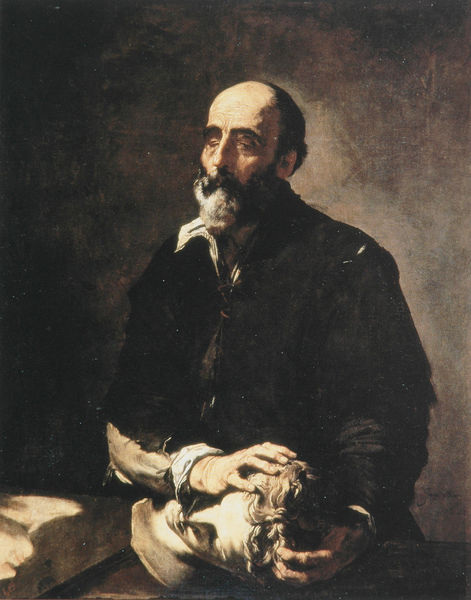
Titel: Der Tastsinn (Der Blinde von Gambassi)
Künstler: Jusepe de Ribera
Standort: Madrid
Institution: Museo del Prado
Schlagwörter: dunkel, gemälde, hand, kopf, mann, schatten, weiß, ocker, sitzen, braun, finger, frau, grau, haar, hell, hintergrund, holz, köpfe, licht, marmor, mund, nase, ohr, profil, schwarz, stirn, tisch, hund, beige, hochformat, alt, bart, hemd, jacke, wand, arm, arme, augen, blass, bärtig, gesicht, haupt, kleidung, kragen, schädel, sockel, stein, tod, tot, trauer, vollbart, zerrissen, bild, bildnis, herr, hände, portrait, porträt, öl, figur, haare, mantel, stehend, fassen, person, locken, ohren, tal, traurig, skulptur, statue, spanien, italien, alter mann, leer, artiste, barbe, brauen, brun, büste, calvitie, chauve, glatze, gris, homme, manteau, marron, yeux, goya, maler, plastik, junge, nachdenklich, nachdenken, geschlossen, lider, konzentration, doppelportrait, alter, antike, blind, blinder, fetzen, lumpen, bub, blanc, künstler, noir, tete, greifen, manschette, fühlen, tasten, tischplatte, halbglatze, geschlossene augen, streichelnd, kaputt, jüngling, erleuchtet, halbprofil, bildnid, chien, antik, muskel, wams, müde, blanche, sombre, bettler, clair obscur, ombre, el greco, cheveux, peinture, kellerlicht, main, sohn, rodin, zweifarbig, titien, apollon, fahl, treue, antique, lumiere, pierre, vieillard, bildhauer, bursche, michelangelo, espagnol, classique, beschädigt, sculpture, vieux, romantique, réalisme, buste, triste, visage, courbet, mops, table, grec, veste, clair, energie, greco, noire, laookon, marbre, ribera, velasquez, murillo, abtasten, art, aveugle, begreifen, ertasten, nachempfinden, schiebedach, schweißband, sculpteur, tastsinn, toucher, vanité, vieillesse, häbde, mains, rembrandt, tenir, sizen, obscur, geköpfter, caravage, xviie siècle, viellard, front, épaule, bartträger, vieil homme, crane, caravagisme, caravagesque, barge, babe, bouclé, home, penser, un chien, obscurité, einfühlend, brbe, clair-obscure, babre, cris, grise, gecshlossen, sentir, grisonnant, dégarni, massage de tete, homme barbu, massage, gama, frond, erspühren